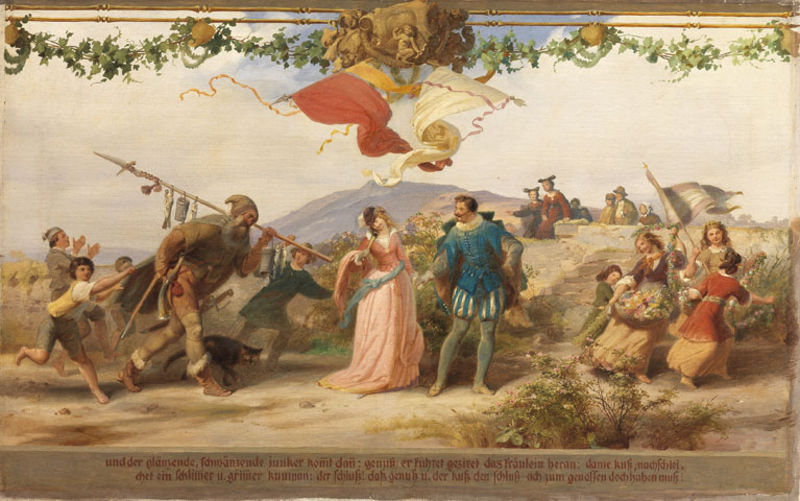
Titel: Triumph des Königs Wein, 9. Bild
Künstler: Adolf Schrödter
Standort: Karlsruhe
Institution: Staatliche Kunsthalle Karlsruhe
Schlagwörter: berg, blau, blätter, gemälde, gruppe, himmel, laub, mann, schatten, weiß, wolken, aquarell, frauen, gelb, grün, landschaft, menschen, mädchen, blumen, braun, bunt, frau, hintergrund, hut, kleid, licht, männer, schwarz, straße, vordergrund, dame, gras, gürtel, rot, weg, fest, gesellschaft, tanz, alt, anzug, bart, feier, mütze, schnurrbart, falten, kleidung, messer, rahmen, steine, bild, herr, horn, hügel, natur, busch, büsche, gewand, kostüm, stoff, adel, kind, paar, rokkoko, girlande, pflanzen, rosa, genre, kinder, stock, engel, ranken, schärpe, orang, schrift, sommer, liebe, fahnen, stab, fahne, flagge, hosen, ernte, laufen, berge, farbe, lanze, wein, spielen, inschrift, gestreift, korb, deutsch, faltenwurf, junge, freude, frühling, katze, verkäufer, alter, gemalt, wandern, jungfrau, illustration, text, rennen, stiefel, fräulein, girlanden, verziert, wappen, lanschaft, reise, wanderer, mittelalter, wams, historismus, bettler, umzug, hochzeit, speer, fresko, flaggen, gestrüpp, wildschwein, hopfen, antrag, reben, weinrebe, bänder, zitronen, wanderung, blumenkorb, graf, kaputze, monster, festons, menscen, rot gelb, pilger, dinge, rote fahne, spiess, schmuckblatt, minne, hausierer, junker, pöbel, pumphosen, rübezahl, klatschen, roda, festtagskleidung, landmann, ittelalter, lebemann, rattenfänger, schwärmen, tanken, fahnan, dnge